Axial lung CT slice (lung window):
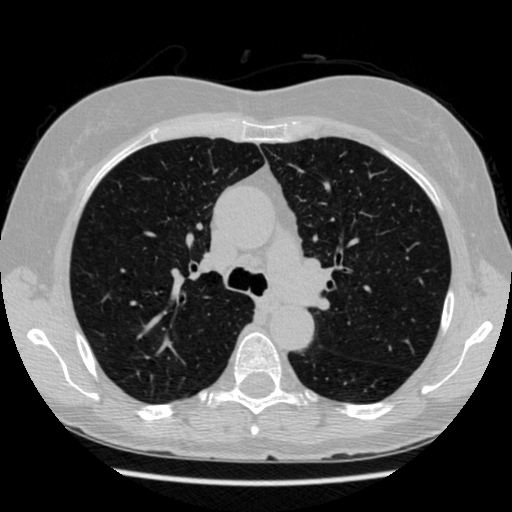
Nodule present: no